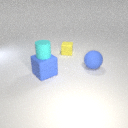
large blue rubber sphere to the right of large blue rubber cube